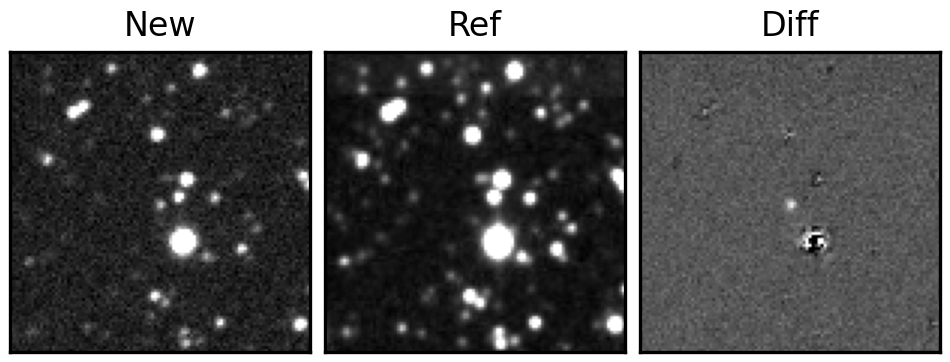
Label: real